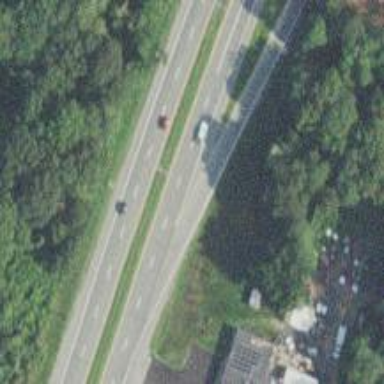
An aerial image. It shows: Asphalt trunk highway classified as expressway.